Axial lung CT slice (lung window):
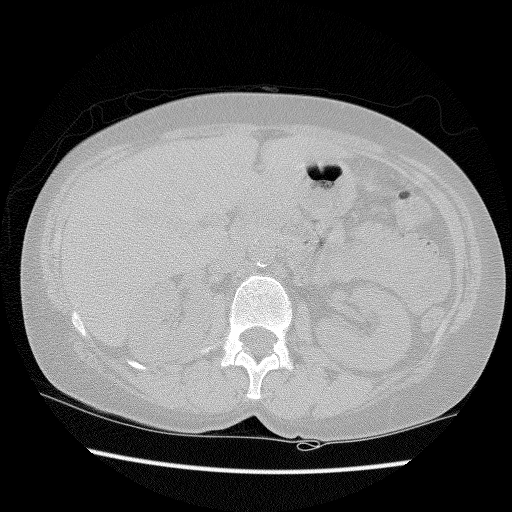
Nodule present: no